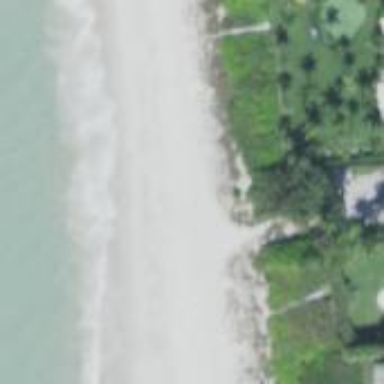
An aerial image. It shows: Scenic beach with natural beauty.